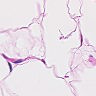
Metastatic tissue present: no